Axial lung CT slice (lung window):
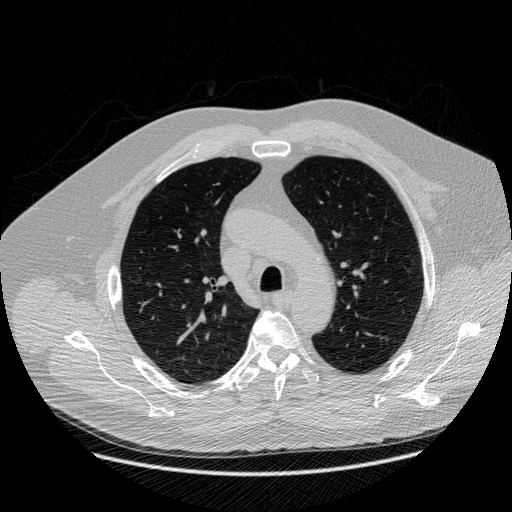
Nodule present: no